Question: I am working on a fragment but realized that there is an empty row in between my action bar and content in the emulator. This space cannot be edited out. My fragment also only starts from the end of this space. Since, the size of the row is similar to that of a an action bar, I believe it could have occurred when I made changes to my action bar settings. Also my XML file and emulator are both for Pixel 2 so there shouldn't be any issues with the sizing.
Image of the issue:

Fragment code
'''
<?xml version="1.0" encoding="utf-8"?>
<androidx.constraintlayout.widget.ConstraintLayout xmlns:android="http://schemas.android.com/apk/res/android"
xmlns:app="http://schemas.android.com/apk/res-auto"
xmlns:tools="http://schemas.android.com/tools"
android:id="@+id/fragment_explore"
android:layout_width="match_parent"
android:layout_height="match_parent"
android:background="@color/cardview_light_background"
tools:context=".ui.explore.ExploreFragment">
<androidx.core.widget.NestedScrollView
android:layout_width="match_parent"
android:layout_height="match_parent"
app:layout_constraintBottom_toBottomOf="parent"
app:layout_constraintStart_toStartOf="parent"
app:layout_constraintTop_toTopOf="parent">
<LinearLayout
android:layout_width="match_parent"
android:layout_height="wrap_content"
android:orientation="vertical">
<HorizontalScrollView
android:id="@+id/horizontalScrollView"
android:layout_width="match_parent"
android:layout_marginBottom="30dp"
android:layout_height="wrap_content">
<LinearLayout
android:layout_width="wrap_content"
android:layout_height="wrap_content"
android:orientation="horizontal">
<GridLayout
android:layout_width="match_parent"
android:layout_height="match_parent"
android:columnCount="5"
android:orientation="horizontal"
android:rowCount="2"
android:padding="10dp">
<ImageButton
android:id="@+id/imageButton24"
android:layout_width="100dp"
android:layout_height="100dp"
android:background="@null"
android:src="@drawable/logo_lenovo" />
</GridLayout>
</LinearLayout>
</HorizontalScrollView>
<ScrollView
android:layout_width="match_parent"
android:layout_height="wrap_content"
app:layout_constraintBottom_toBottomOf="parent"
app:layout_constraintEnd_toEndOf="parent"
app:layout_constraintStart_toStartOf="parent"
app:layout_constraintTop_toTopOf="parent">
<GridLayout
android:layout_width="match_parent"
android:layout_height="match_parent"
android:columnCount="2"
android:orientation="vertical"
android:paddingBottom="140dp"
android:rowCount="3">
<ImageButton
android:id="@+id/imageButton17"
android:layout_width="175dp"
android:layout_height="100dp"
android:layout_marginLeft="10dp"
android:layout_marginTop="10dp"
android:background="@null"
android:src="@drawable/icon_keyboards" />
</GridLayout>
</ScrollView>
</LinearLayout>
</androidx.core.widget.NestedScrollView>
</androidx.constraintlayout.widget.ConstraintLayout>
'''
Manifest Code (implemented no action bar for activities)
'''
<?xml version="1.0" encoding="utf-8"?>
<manifest xmlns:android="http://schemas.android.com/apk/res/android"
package="com.example.ireview">
<application
android:allowBackup="true"
android:icon="@mipmap/ic_launcher"
android:label="@string/app_name"
android:roundIcon="@mipmap/ic_launcher_round"
android:supportsRtl="true"
android:theme="@style/AppTheme">
<activity android:name=".ui.search.SearchViewModel" />
<activity
android:name=".NavigationActivity"
android:label="@string/title_activity_navigation" />
<activity
android:name=".Authentication.LogInPage"
android:theme="@style/Theme.AppCompat.NoActionBar" />
<activity
android:name=".Authentication.SignUpPage"
android:theme="@style/Theme.AppCompat.NoActionBar" />
<activity
android:name=".Authentication.LogInMenu"
android:theme="@style/Theme.AppCompat.NoActionBar" />
<activity
android:name=".Authentication.SignUpMenu"
android:theme="@style/Theme.AppCompat.NoActionBar" />
<activity
android:name=".Authentication.MainActivity"
android:theme="@style/Theme.AppCompat.NoActionBar">
<intent-filter>
<action android:name="android.intent.action.MAIN" />
<category android:name="android.intent.category.LAUNCHER" />
</intent-filter>
</activity>
</application>
</manifest>
'''
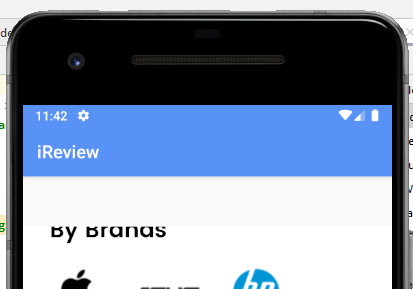
Answer: The error was a rather silly one. I had top-padding set for a fragment, hence the gap. Removing it god rid of the gap.